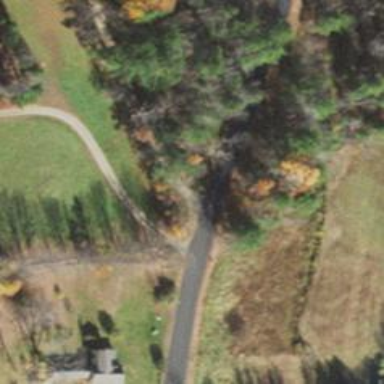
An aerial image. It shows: Driveway leading to service road.